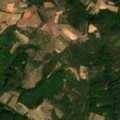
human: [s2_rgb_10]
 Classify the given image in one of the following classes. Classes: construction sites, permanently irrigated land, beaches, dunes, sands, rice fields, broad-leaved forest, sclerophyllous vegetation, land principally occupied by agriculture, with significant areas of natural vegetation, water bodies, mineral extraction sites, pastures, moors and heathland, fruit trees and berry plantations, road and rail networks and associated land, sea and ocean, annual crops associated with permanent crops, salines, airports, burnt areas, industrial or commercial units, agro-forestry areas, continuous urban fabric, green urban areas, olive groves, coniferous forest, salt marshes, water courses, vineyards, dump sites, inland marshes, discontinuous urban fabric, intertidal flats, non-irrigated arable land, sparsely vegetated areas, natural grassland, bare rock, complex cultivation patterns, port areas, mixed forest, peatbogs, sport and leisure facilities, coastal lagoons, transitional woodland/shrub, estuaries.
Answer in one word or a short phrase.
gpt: complex cultivation patterns, land principally occupied by agriculture, with significant areas of natural vegetation, broad-leaved forest, transitional woodland/shrub